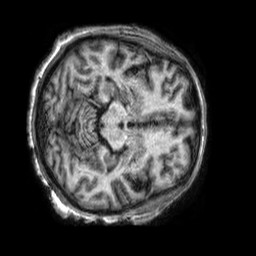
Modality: T1w
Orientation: axial
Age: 60
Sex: male
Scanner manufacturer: philips
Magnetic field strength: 1.5 T
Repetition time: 0.008374 s
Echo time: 0.003858 s